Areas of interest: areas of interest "Sanmu Home Furnishings Plaza"
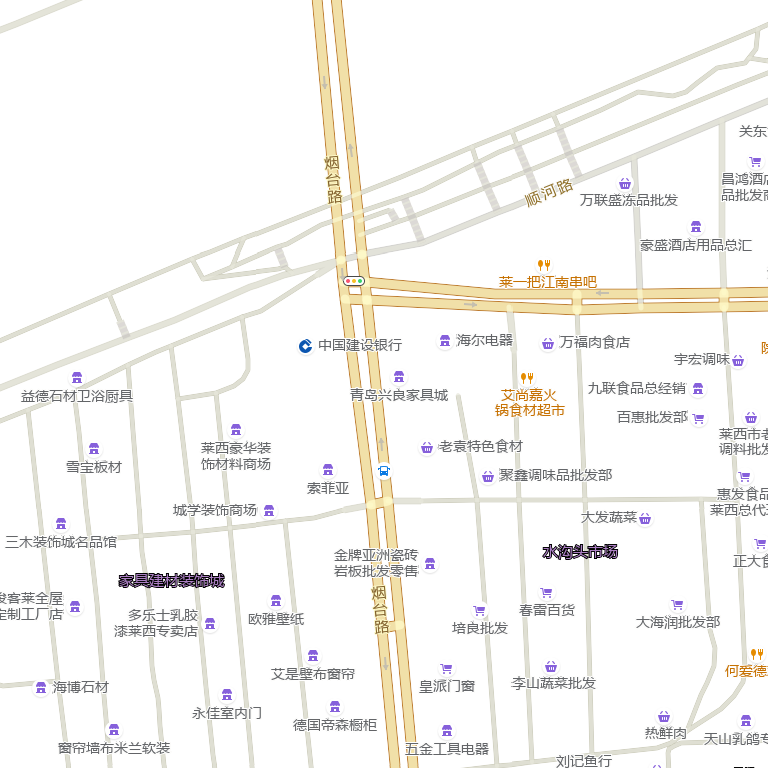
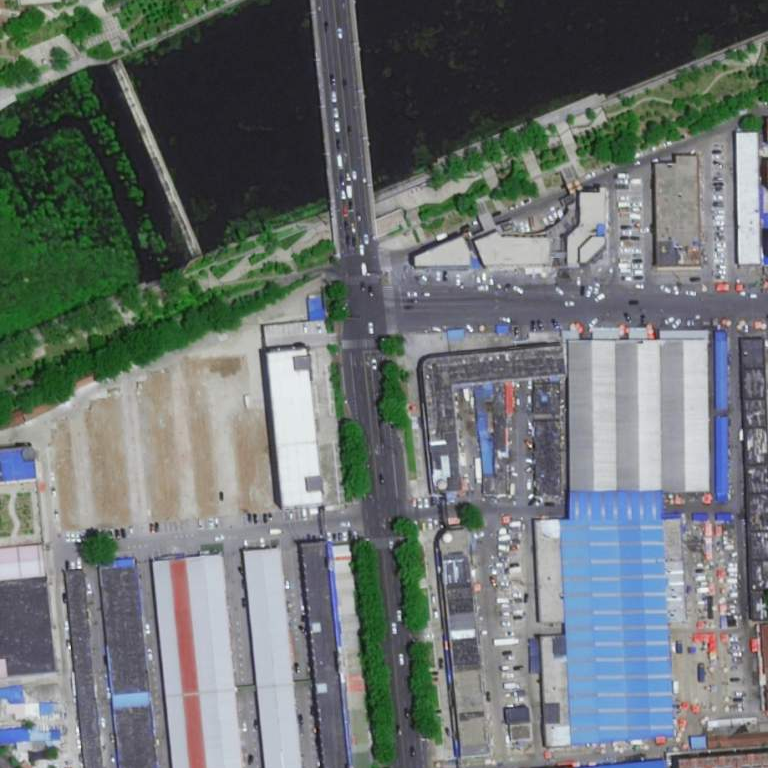